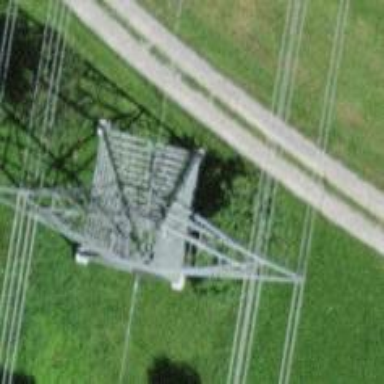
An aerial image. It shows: Towering power structure.